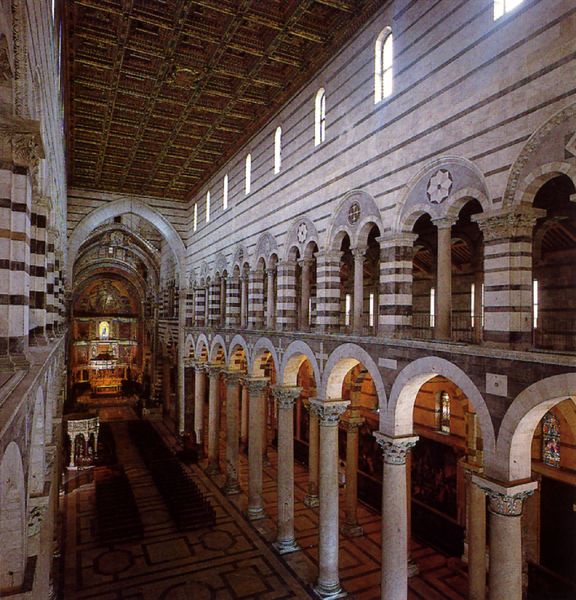
Titel: Dom zu Pisa
Standort: Pisa, Dom (EU - I - Toskana)
Schlagwörter: fenster, licht, marmor, säule, säulen, weiss, gebäude, rot, stein, kirche, boden, gold, decke, innen, kreis, rund, bogen, italien, bögen, gang, kreuz, holzdecke, altar, bänke, hauptschiff, langhaus, kapitell, mittelschiff, kanzel, seitenschiff, altarraum, apsis, garden, kassetten, kassettendecke, basis, viereck, basilika, inkrustation, gefache, #gemälde